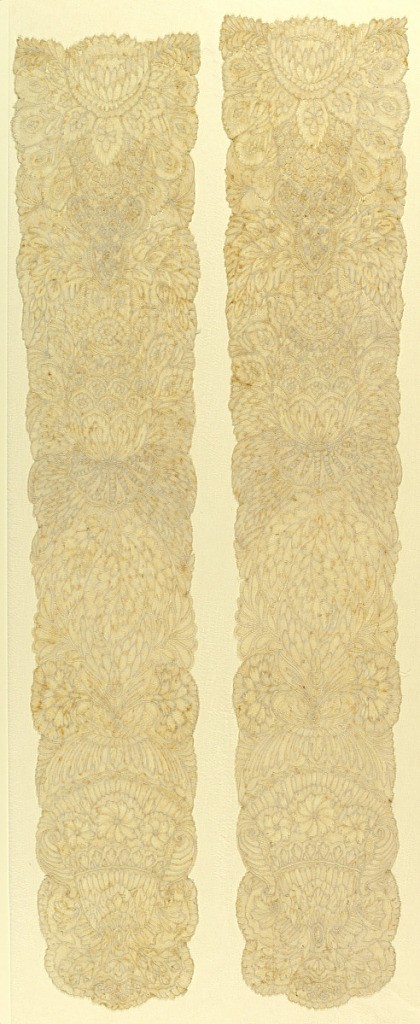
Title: Cap streamers
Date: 1700–1750
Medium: linen Technique: bobbin lace, Brussels style
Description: The design shows a dense, symmetric pattern of elaborate floral and foliated forms, rising from stylized vases.